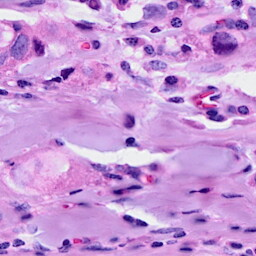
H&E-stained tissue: Breast